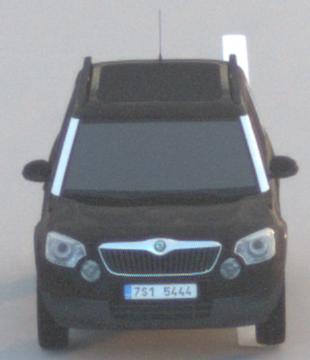
Make: Skoda
Model: Yeti 1.2 TSI
Detailed model: Yeti
Model produced from: 2009/11
Model produced until: 2011/10
Doors: 5
Color: black
Road condition: dry road
Daytime: sunrise or sunset
Contrast: low contrast